Question: If you consider a snapshot of my scene:

As you can see I have a plane which acts as the surface which is lit by a 'THREE.SpotLight' from above on the Y axis.
What I would like to achieve, is to have a further plane in the dark area which would have a texture mapped to it like a starfield or galaxy or whatever.
I could possibly add another light just for that plane, but I would like to know if i can add a plane and set some properties so that its always fully lit as if the light has no influence, is this even possible?
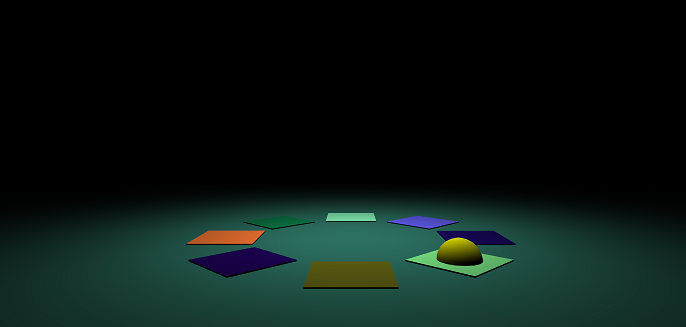
Answer: You could use 'MeshBasicMaterial' which is not affected by lights.